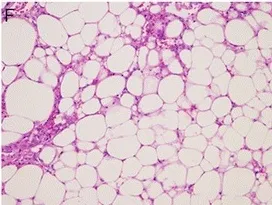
A case of Gd-EOB-DTPA-enhanced MRI findings of huge AML. Is consistent with the fat content.
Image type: pathology (h&e)